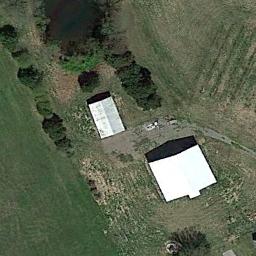
Label: residential